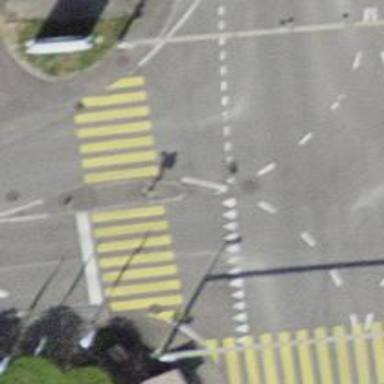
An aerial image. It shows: Crossing with traffic signals and zebra crossing island.